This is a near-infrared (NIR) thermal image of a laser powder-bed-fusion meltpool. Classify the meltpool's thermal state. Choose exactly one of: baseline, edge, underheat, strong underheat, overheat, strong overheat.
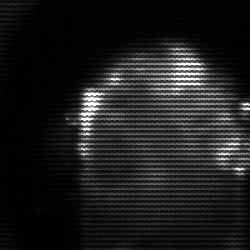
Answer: baseline